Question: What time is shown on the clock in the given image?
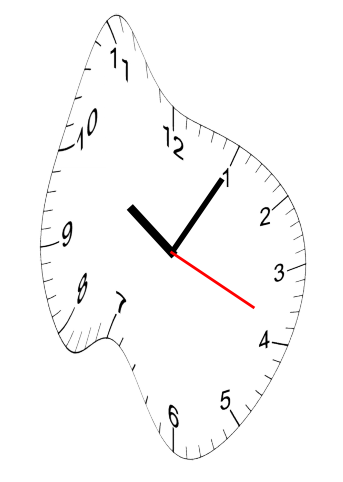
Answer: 10:05:19